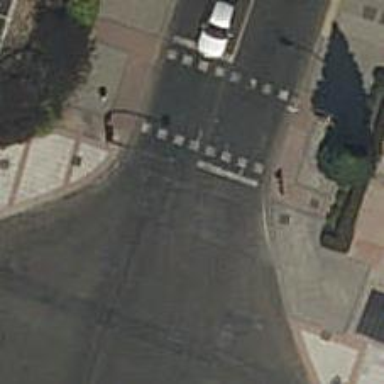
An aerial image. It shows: Road crossing with traffic signals.